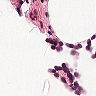
Metastatic tissue present: no